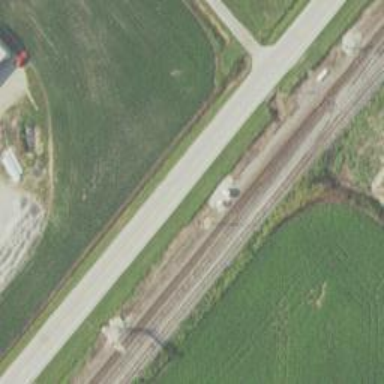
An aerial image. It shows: Railway spur junction.